Question: I am creating my layout entirely in XML. I wish to show a 'ListView' and always have a button at the bottom of the screen like in the default FullScreenActivity. However, the issue is that the button that is at the bottom is also appearing at the top of the screen.
'''
<RelativeLayout xmlns:android="http://schemas.android.com/apk/res/android"
xmlns:tools="http://schemas.android.com/tools"
android:layout_width="match_parent"
android:layout_height="match_parent"
android:background="#ff000000"
tools:context=".ChannelNameActivity">
<ListView
android:id="@+id/channelListView"
android:layout_width="match_parent"
android:layout_height="match_parent"
android:keepScreenOn="true"
android:layout_weight="1"/>
<LinearLayout
android:layout_width="match_parent"
android:layout_height="wrap_content"
android:layout_alignParentBottom="true"
android:background="@color/black_overlay"
android:orientation="horizontal"
tools:ignore="UselessParent">
<Button
android:id="@+id/dummy_button"
style="?metaButtonBarButtonStyle"
android:layout_width="0dp"
android:layout_weight="1"
android:layout_height="wrap_content"
android:text="@string/dummy_button" />
</LinearLayout>
</RelativeLayout>
'''

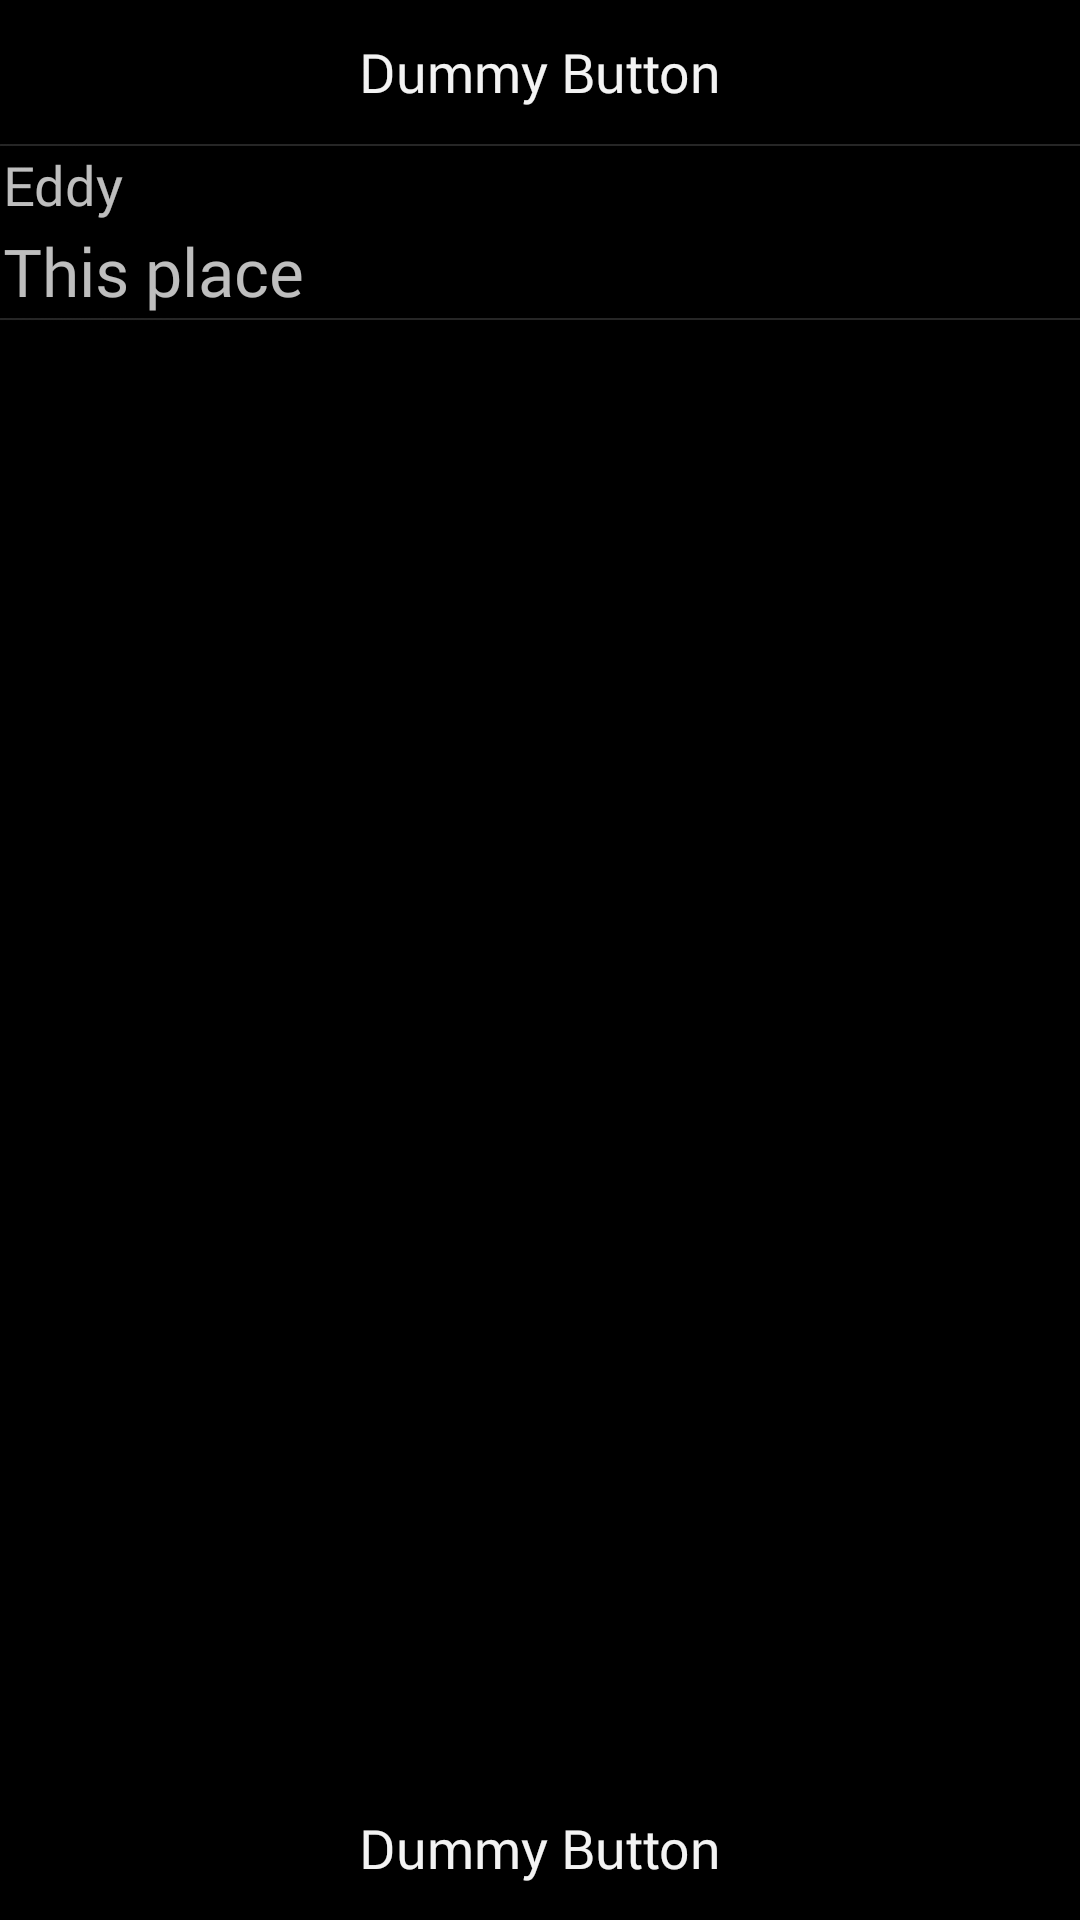
Answer: (Code note from OP's previous question: <URL>
Because in your 'onCreate()' you are adding Activity Layout as Header View to your ListView which is unnecessary (not required).
So Just remove below code lines from 'onCreate()'
'''
final View contentView = (View)getLayoutInflater().inflate(R.layout.activity_channelname, null);
channelListView.addHeaderView(contentView);
'''